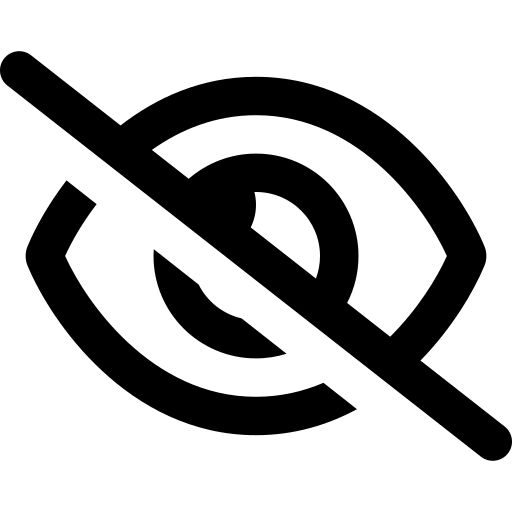
Tags: icon, FontAwesome, fa-icon, outline, eye, slash